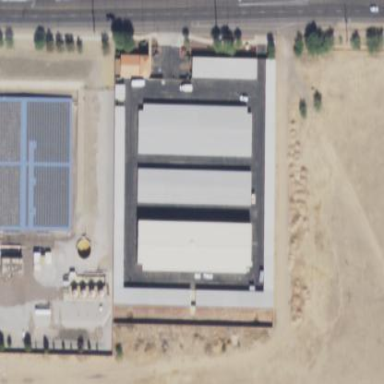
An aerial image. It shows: Storage rental shop.